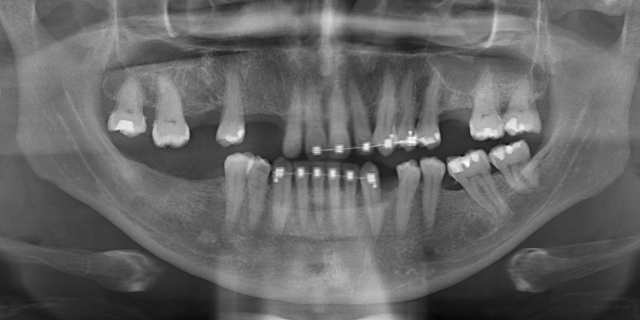
adult